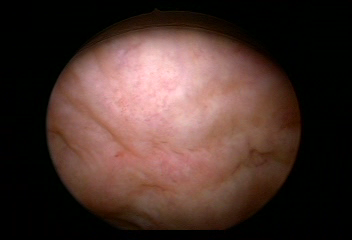
Modality: WLC
Class: Normal mucosa
Bladder cancer association: No